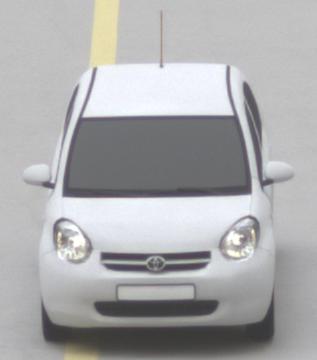
Make: Toyota
Model: Passo
Detailed model: Toyota Passo X Yururi
Model produced from: 2010
Model produced until: 2016
Doors: 5
Color: white
Road condition: dry road
Daytime: morning or afternoon
Contrast: low contrast